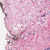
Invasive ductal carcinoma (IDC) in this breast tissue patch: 0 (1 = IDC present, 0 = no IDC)